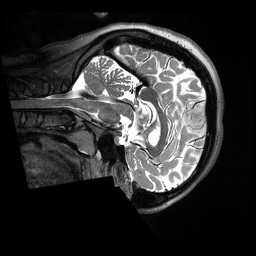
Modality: T2w
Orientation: sagittal
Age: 22
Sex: female